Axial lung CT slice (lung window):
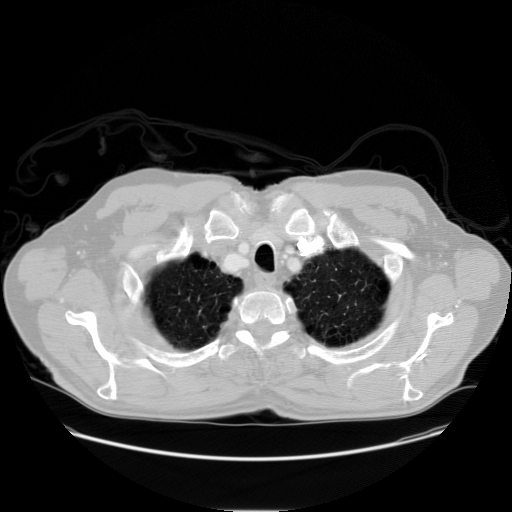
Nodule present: no